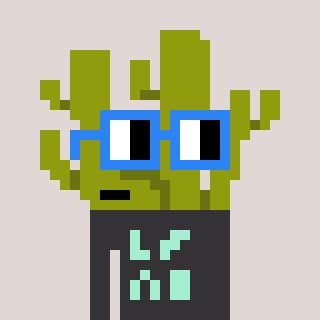
a pixel art character with square blue glasses, a cactus-shaped head and a grayscale-colored body on a warm background